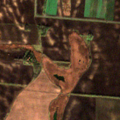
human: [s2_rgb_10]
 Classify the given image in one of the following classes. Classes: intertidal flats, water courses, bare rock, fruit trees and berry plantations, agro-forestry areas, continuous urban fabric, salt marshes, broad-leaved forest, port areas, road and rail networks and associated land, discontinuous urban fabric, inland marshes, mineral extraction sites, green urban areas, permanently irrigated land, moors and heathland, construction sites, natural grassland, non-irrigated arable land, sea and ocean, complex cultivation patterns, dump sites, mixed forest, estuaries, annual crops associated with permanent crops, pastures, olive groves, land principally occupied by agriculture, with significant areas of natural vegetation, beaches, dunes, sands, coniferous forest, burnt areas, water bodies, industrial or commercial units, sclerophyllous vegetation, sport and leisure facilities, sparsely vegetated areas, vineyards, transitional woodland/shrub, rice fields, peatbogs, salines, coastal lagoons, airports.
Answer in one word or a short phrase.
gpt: non-irrigated arable land, land principally occupied by agriculture, with significant areas of natural vegetation, inland marshes